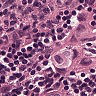
Metastatic tissue present: yes